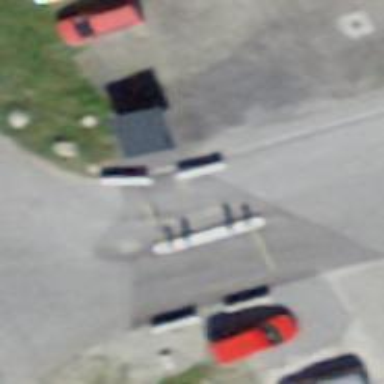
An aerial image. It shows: Lift gate barrier.